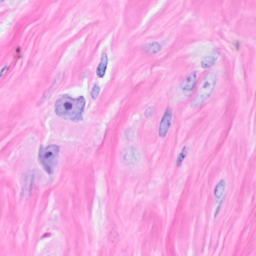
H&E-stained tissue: Breast